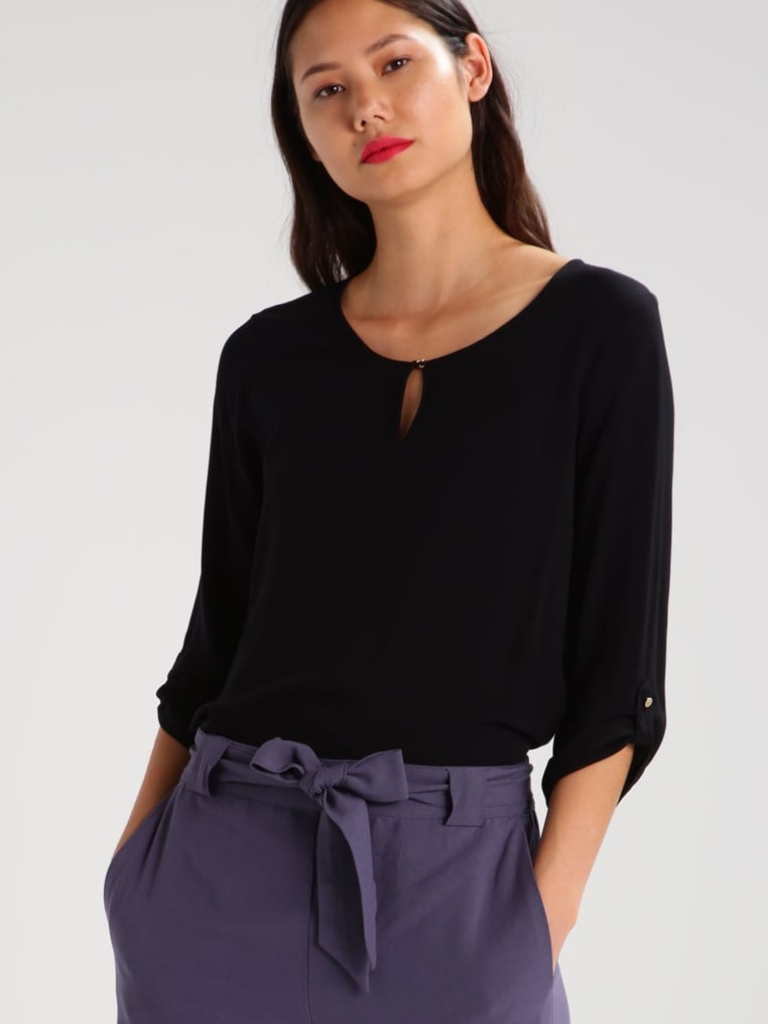
cotton relaxed a long-sleeved with sleeves down hip length Fully Tucked in crew blouse